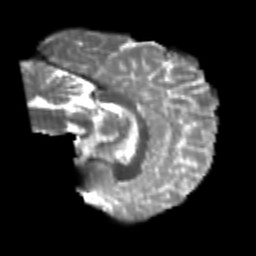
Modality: T2w
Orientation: sagittal
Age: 23
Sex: female
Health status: healthy
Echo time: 0.074 s